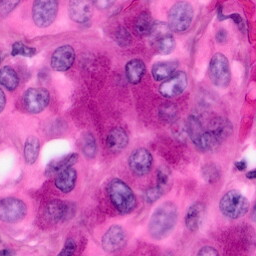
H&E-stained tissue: Pancreatic